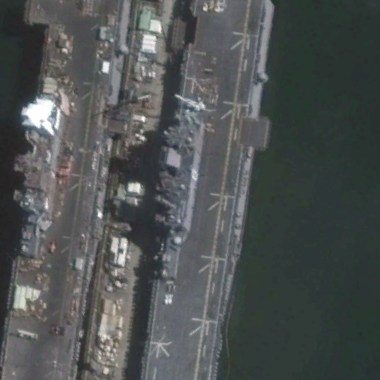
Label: assault